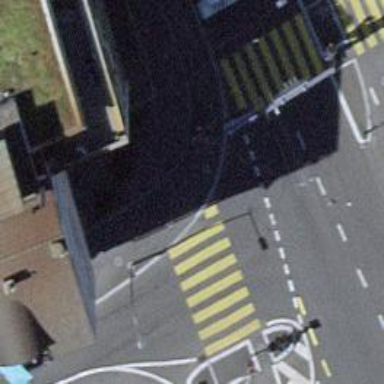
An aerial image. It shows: Kerb serving as barrier.